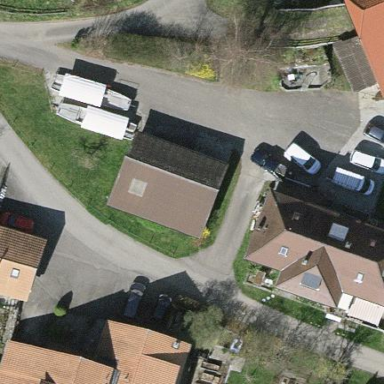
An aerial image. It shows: Gabled building.